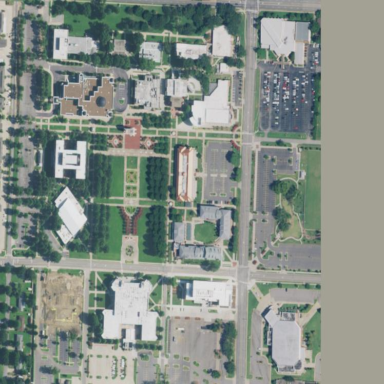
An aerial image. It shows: University.